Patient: sex F, age 26
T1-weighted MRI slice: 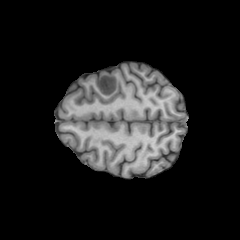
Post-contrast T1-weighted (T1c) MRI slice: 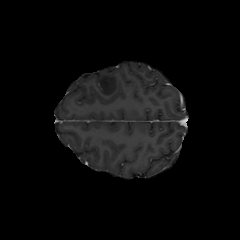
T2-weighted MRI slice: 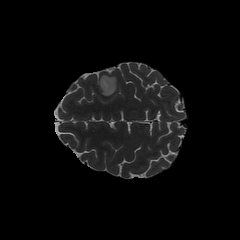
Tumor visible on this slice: yes
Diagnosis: Astrocytoma, IDH-mutant
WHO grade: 2